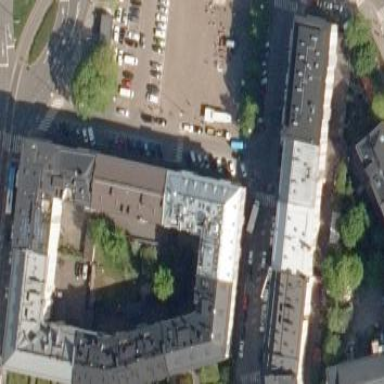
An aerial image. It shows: Marketplace with footway made of sett.